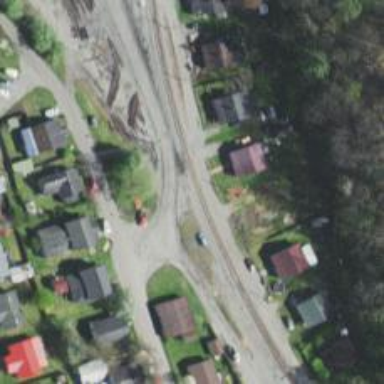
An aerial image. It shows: Level crossing along the railway.